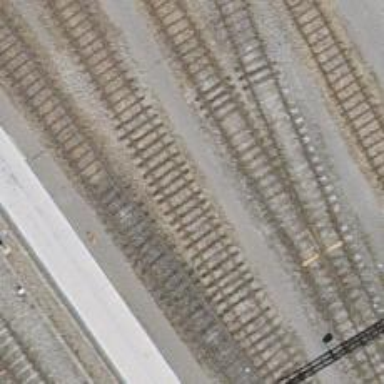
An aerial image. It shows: Rail yard with electrified contact lines for the trains.